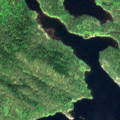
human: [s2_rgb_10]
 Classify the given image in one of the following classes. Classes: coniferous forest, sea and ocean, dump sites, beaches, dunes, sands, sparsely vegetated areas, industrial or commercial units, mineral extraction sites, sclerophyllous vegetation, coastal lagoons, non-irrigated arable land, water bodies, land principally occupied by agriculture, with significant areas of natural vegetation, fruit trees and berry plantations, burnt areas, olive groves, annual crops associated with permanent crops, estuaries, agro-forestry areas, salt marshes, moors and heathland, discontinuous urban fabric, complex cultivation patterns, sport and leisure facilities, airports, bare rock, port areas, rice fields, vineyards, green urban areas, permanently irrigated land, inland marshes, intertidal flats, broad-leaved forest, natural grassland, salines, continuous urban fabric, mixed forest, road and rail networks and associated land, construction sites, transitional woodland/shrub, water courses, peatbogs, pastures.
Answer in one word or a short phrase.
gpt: coniferous forest, water bodies